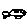
Label: car